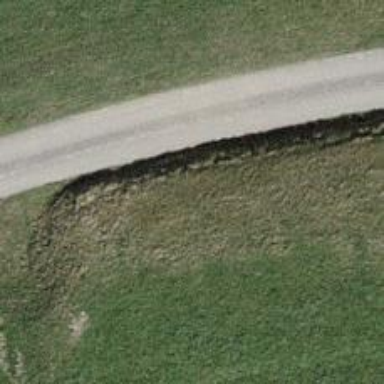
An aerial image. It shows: Well-maintained track road with grade 1 tracktype.